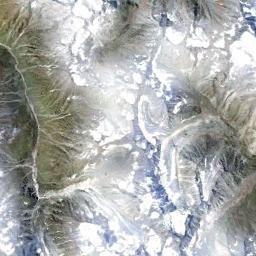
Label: snowberg